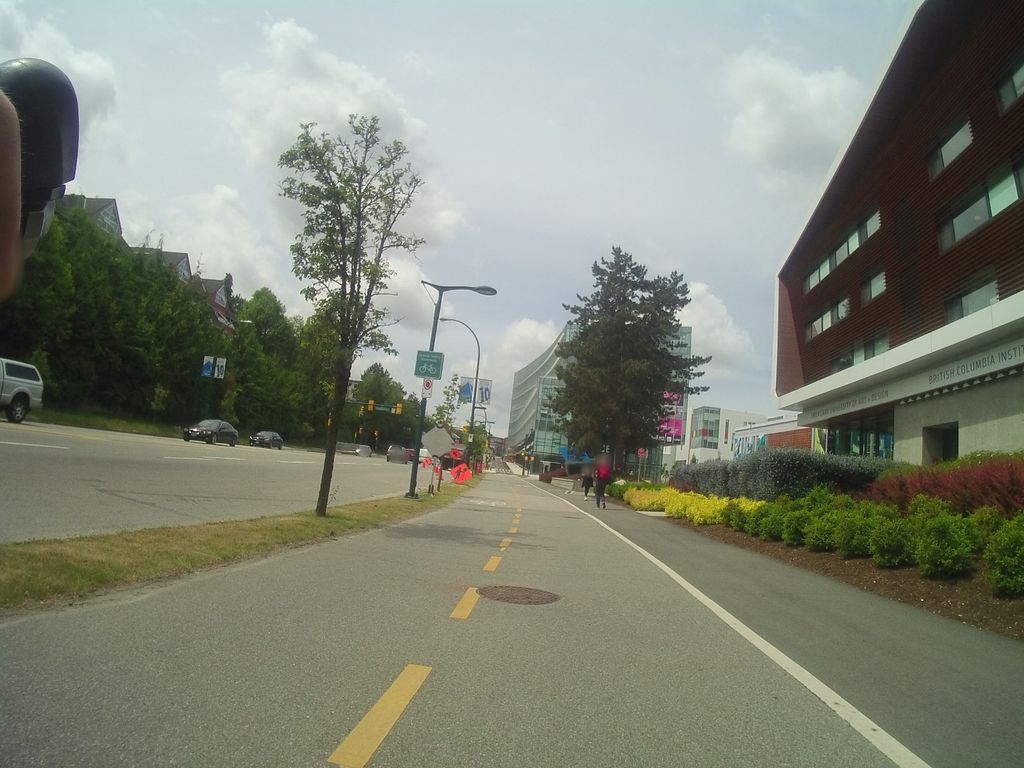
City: vancouver